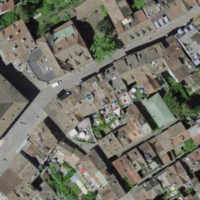
EUNIS habitat code: 54
Species observed at this site:
Tachymarptis melba
Veronica persica